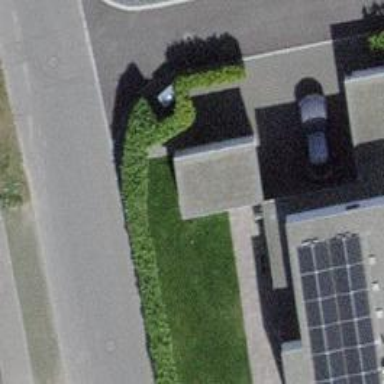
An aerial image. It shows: Hedge acting as barrier.